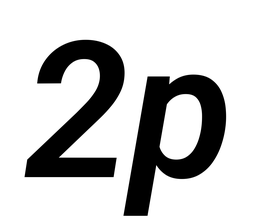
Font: Roboto-Italic_SemiBold_Italic